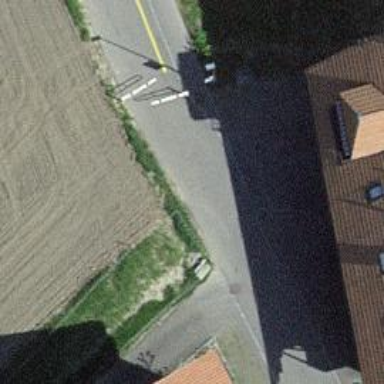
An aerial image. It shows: Cycle barrier.